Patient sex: M
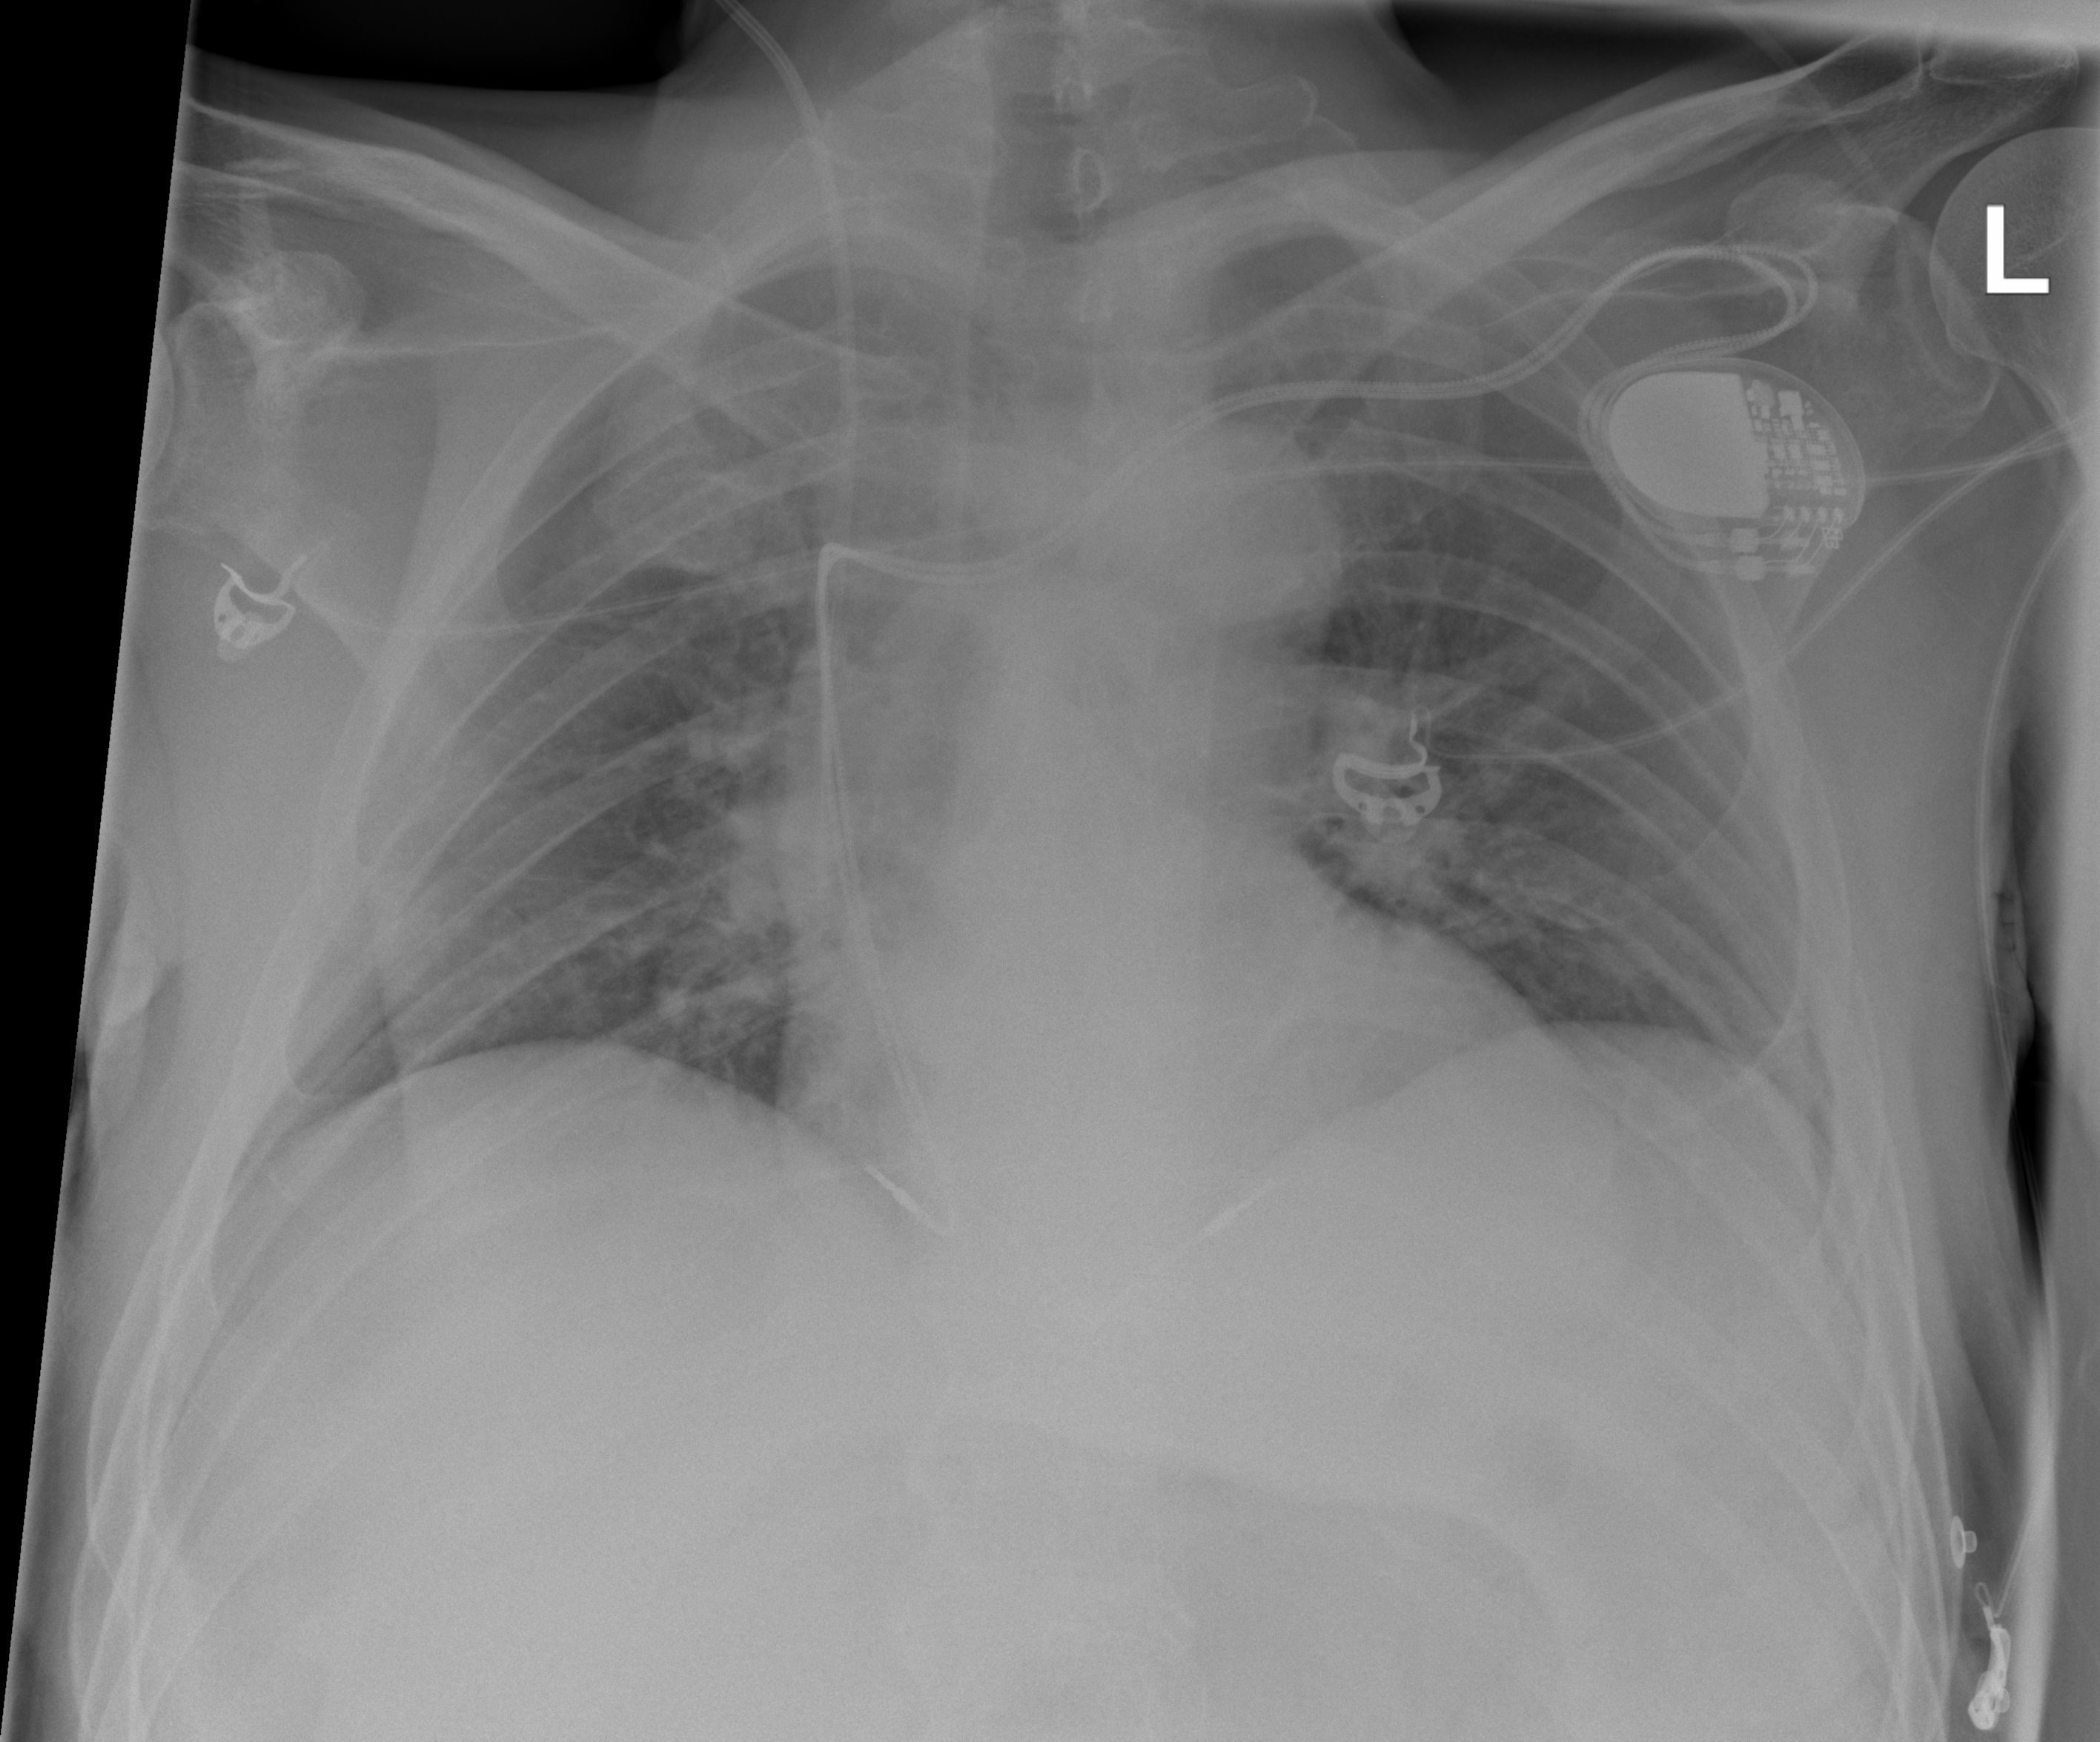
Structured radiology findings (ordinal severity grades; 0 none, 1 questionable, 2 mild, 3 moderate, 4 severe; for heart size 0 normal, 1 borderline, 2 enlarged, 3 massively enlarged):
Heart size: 1
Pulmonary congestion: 1
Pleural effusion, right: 0
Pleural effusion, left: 0
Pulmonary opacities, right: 0
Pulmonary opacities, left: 0
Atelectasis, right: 0
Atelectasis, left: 0